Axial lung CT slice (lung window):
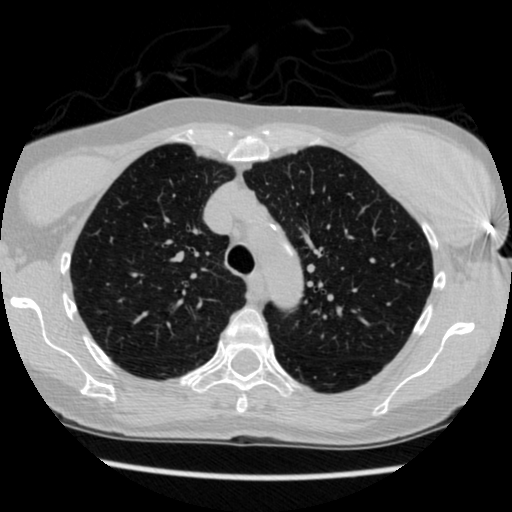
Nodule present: no